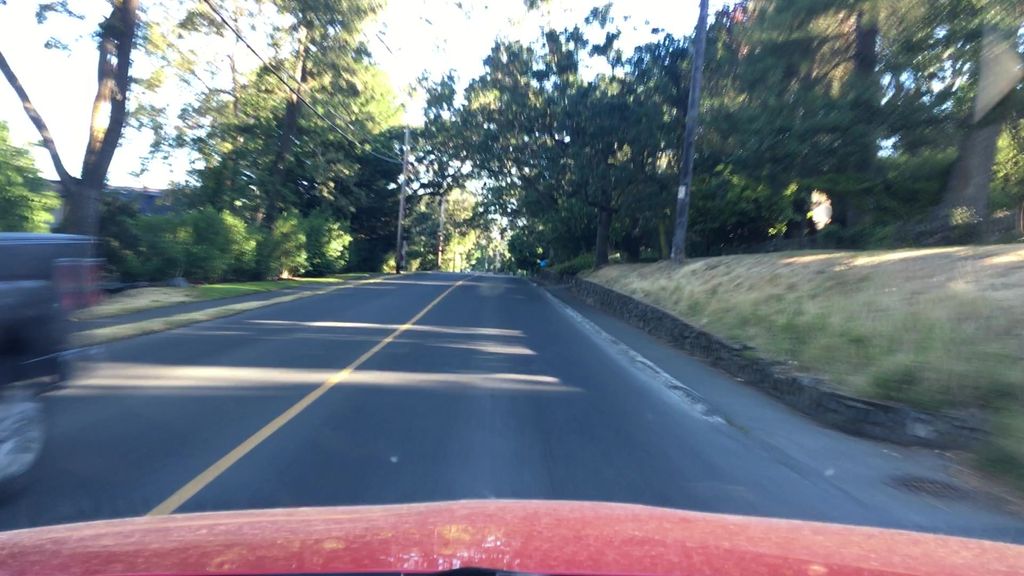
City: victoria